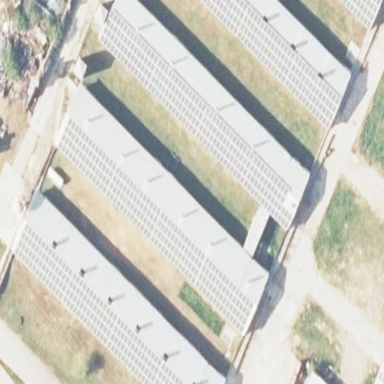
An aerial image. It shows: Stable with small solar photovoltaic panel for electricity generation.